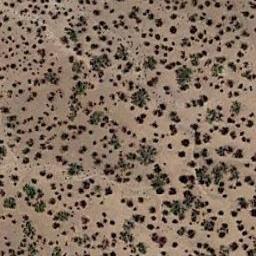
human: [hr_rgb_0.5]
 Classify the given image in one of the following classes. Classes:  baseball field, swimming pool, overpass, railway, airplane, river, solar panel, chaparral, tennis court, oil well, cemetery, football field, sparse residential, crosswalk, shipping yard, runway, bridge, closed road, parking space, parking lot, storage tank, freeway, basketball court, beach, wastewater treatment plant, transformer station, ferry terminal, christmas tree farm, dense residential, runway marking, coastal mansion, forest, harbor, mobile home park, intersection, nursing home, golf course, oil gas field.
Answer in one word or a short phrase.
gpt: chaparral